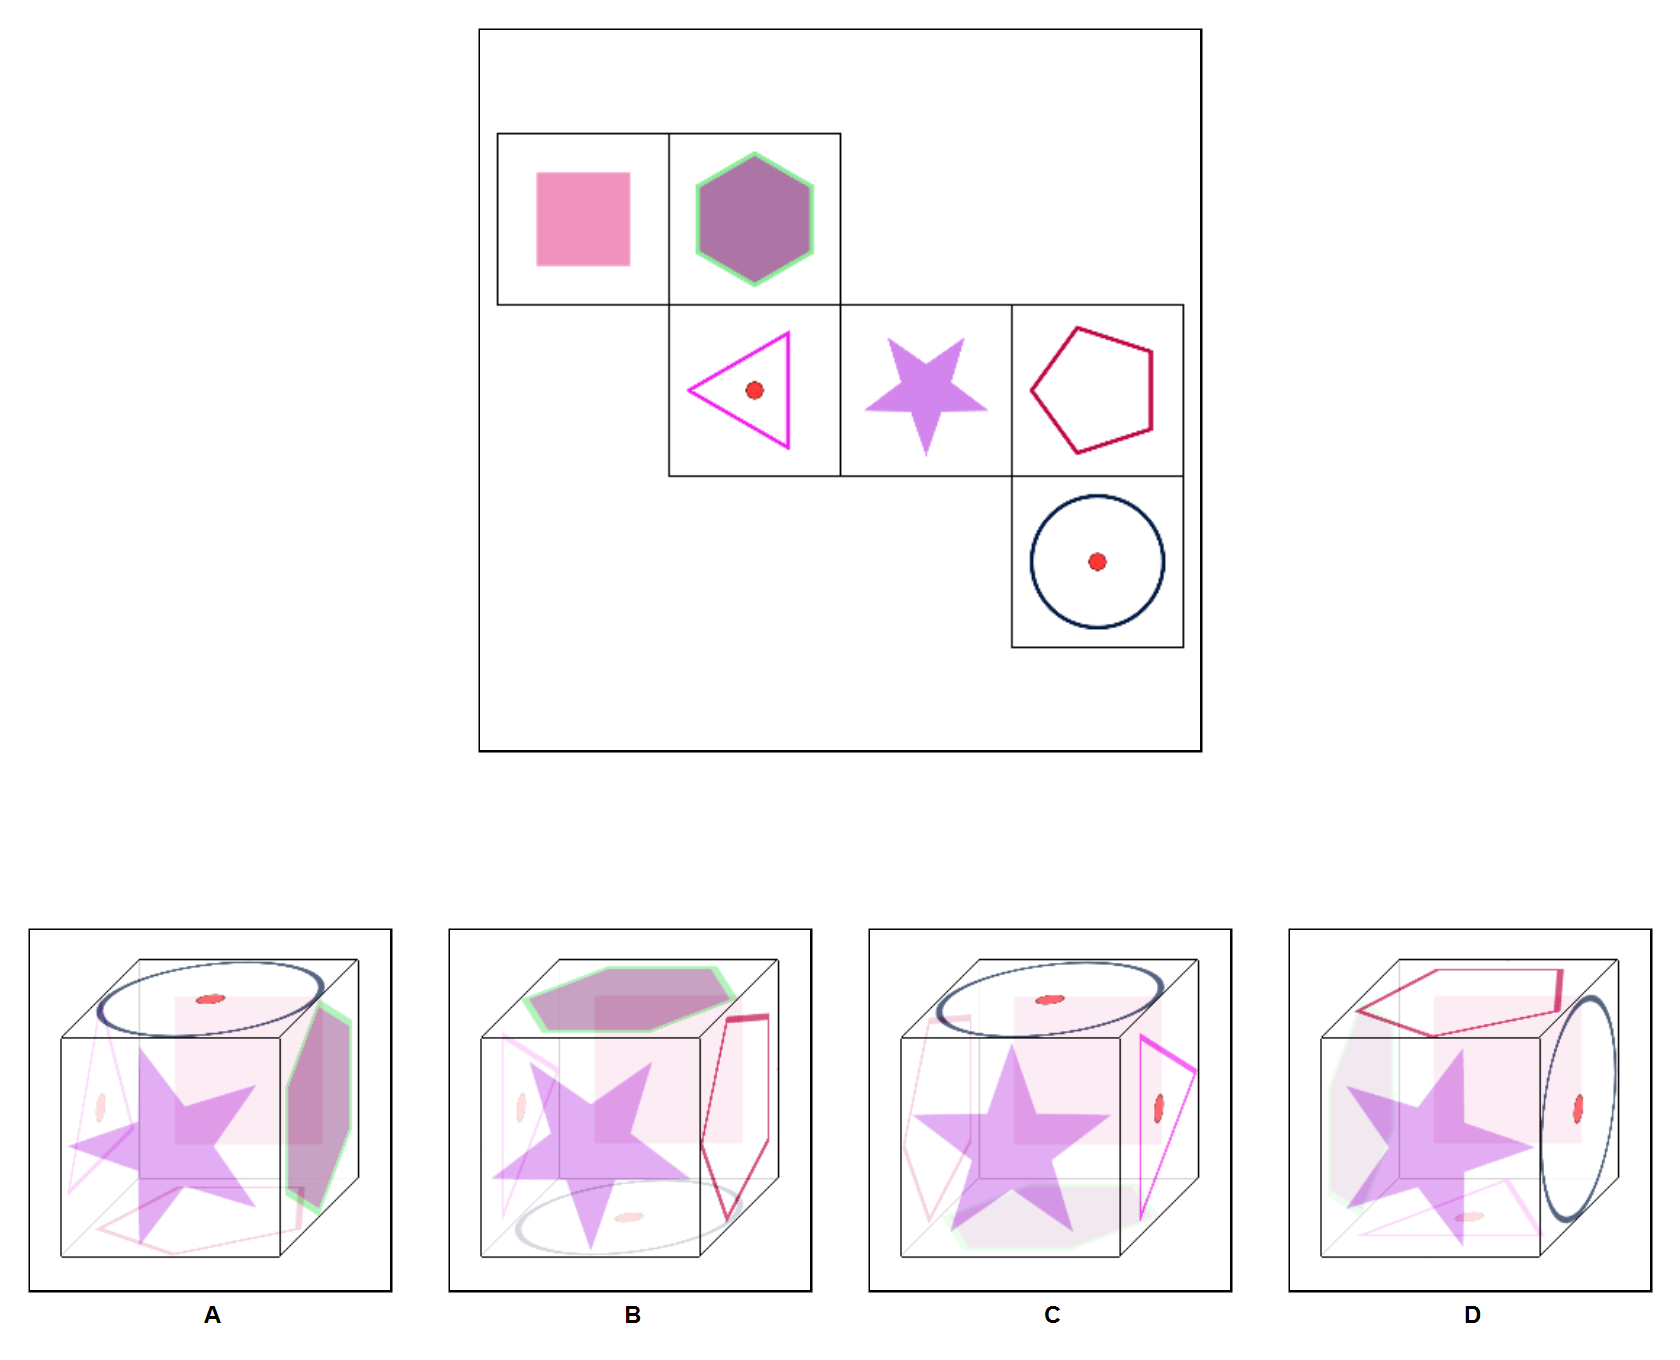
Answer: A